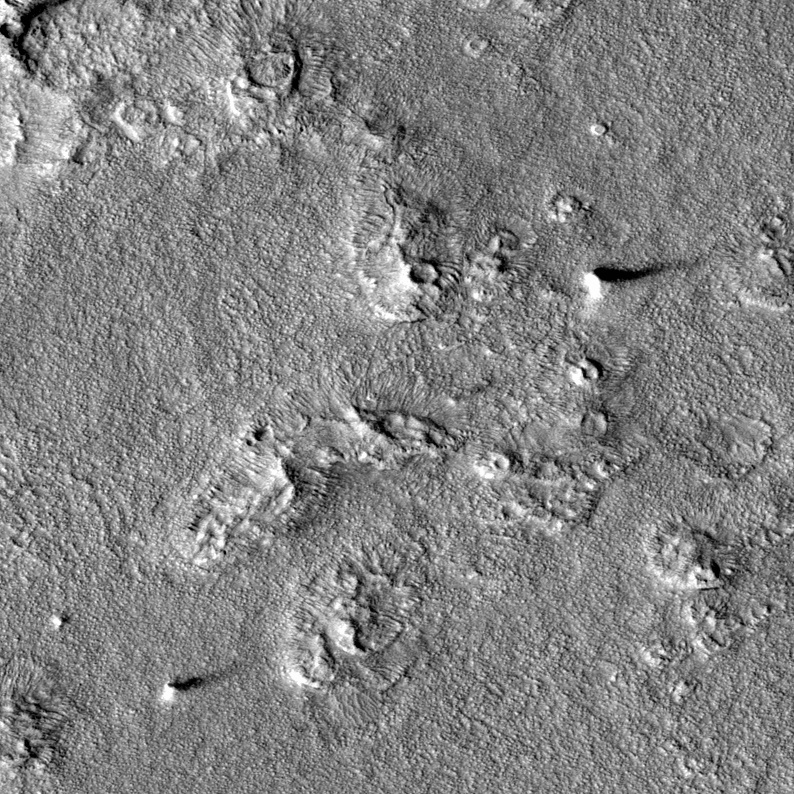
Label: dustdevil, dustdevil